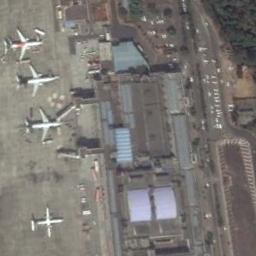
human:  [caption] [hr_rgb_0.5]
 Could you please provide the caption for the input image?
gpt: Four airplanes are on the runway beside many buildings and trees .

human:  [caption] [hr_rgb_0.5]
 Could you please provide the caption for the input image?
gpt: Several planes of different sizes are parked in a clearing, With many buildings and lawns next to the plane .

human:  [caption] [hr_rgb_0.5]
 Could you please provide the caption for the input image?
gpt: Four planes were parked in the open space beside some buildings .

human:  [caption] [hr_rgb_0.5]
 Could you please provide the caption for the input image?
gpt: A plane with the red mark and three white planes parked on the airport and a terminal in front of planes .

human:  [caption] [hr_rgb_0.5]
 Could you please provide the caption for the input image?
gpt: Four planes are in the parking lot next to the building .